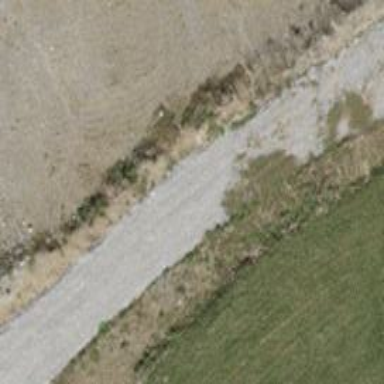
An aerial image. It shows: Gravel track road.